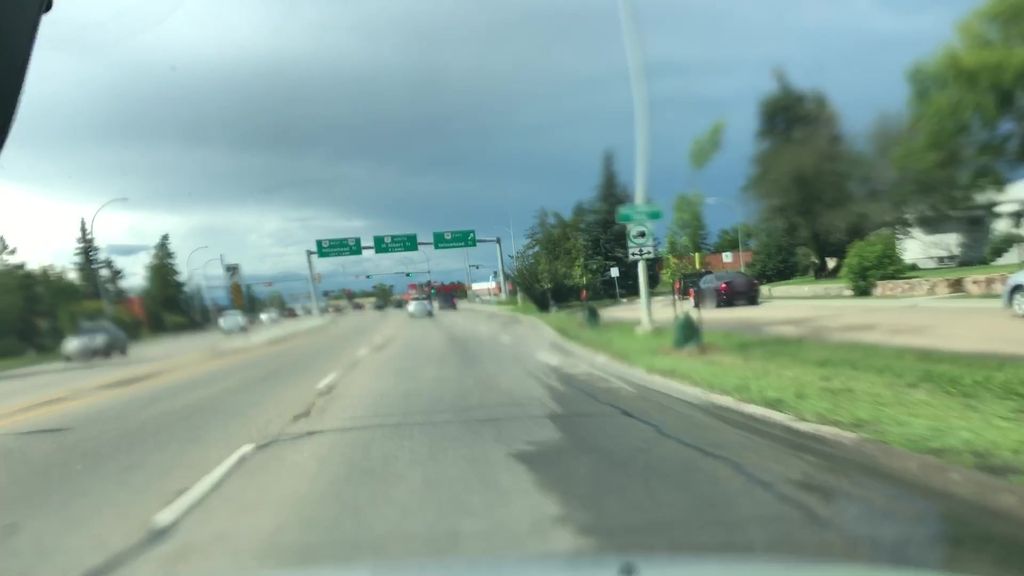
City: edmonton